Field crop: maize
Growth stage: 2
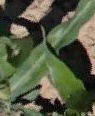
Species: maize